Field crop: tomato
Growth stage: 1
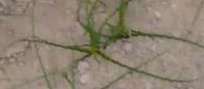
Species: cyperus